Current action and preconditions to check: trajectory_clear

Your task: For each precondition in the list above, predict whether it will hold at this action.

Consider the current scene as observed from the mobile robot's camera, and analyze the predicted future states of all dynamic agents (e.g., people, animals, vehicles, or any moving entities) within the NEXT SECOND.

IMPORTANT: Only answer "very likely" if you are absolutely certain—based on strong, clear evidence—that a dynamic agent will violate the precondition in the predicted future state. Do NOT answer "very likely" for unlikely, ambiguous, or low-probability risks.

Ask yourself for each precondition: Is there a high probability, with clear and convincing evidence, that the predicted future states of any dynamic agent will interfere with the predicted future state of the currently executing action within the NEXT SECOND, causing that precondition to fail?

Assess the risk level based on these predictions. Use "likely" or "very likely" if motions create a clear risk of interference.

Use "neutral" or "improbable" if agents are nearby but their predicted paths are clearly diverging or non-conflicting.

Failure Risk Categories: "very improbable", "improbable", "neutral", "likely", "very likely"

Answer Format: Output ONLY the probability_of_failure value from these categories: "very improbable", "improbable", "neutral", "likely", "very likely"

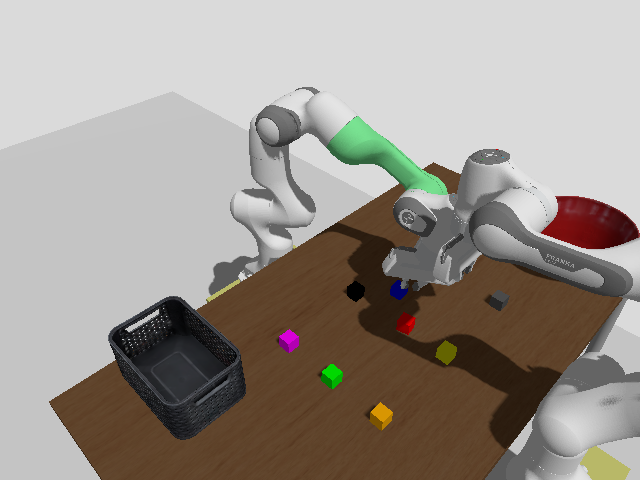

Answer: improbable